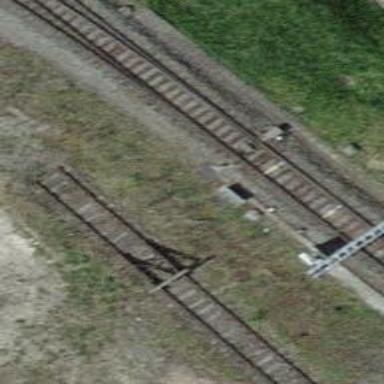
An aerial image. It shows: Railway track with contact lines for electrification.